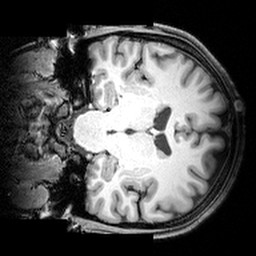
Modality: T1w
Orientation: coronal
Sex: female
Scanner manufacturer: siemens
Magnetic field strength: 3 T
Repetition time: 1.9 s
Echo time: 0.00397 s